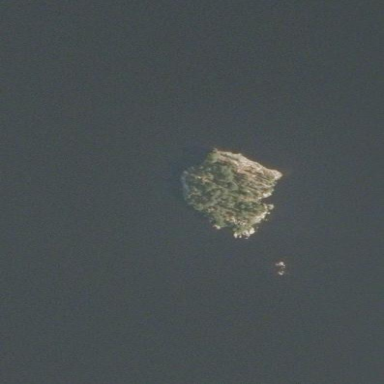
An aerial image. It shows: Image showing island.